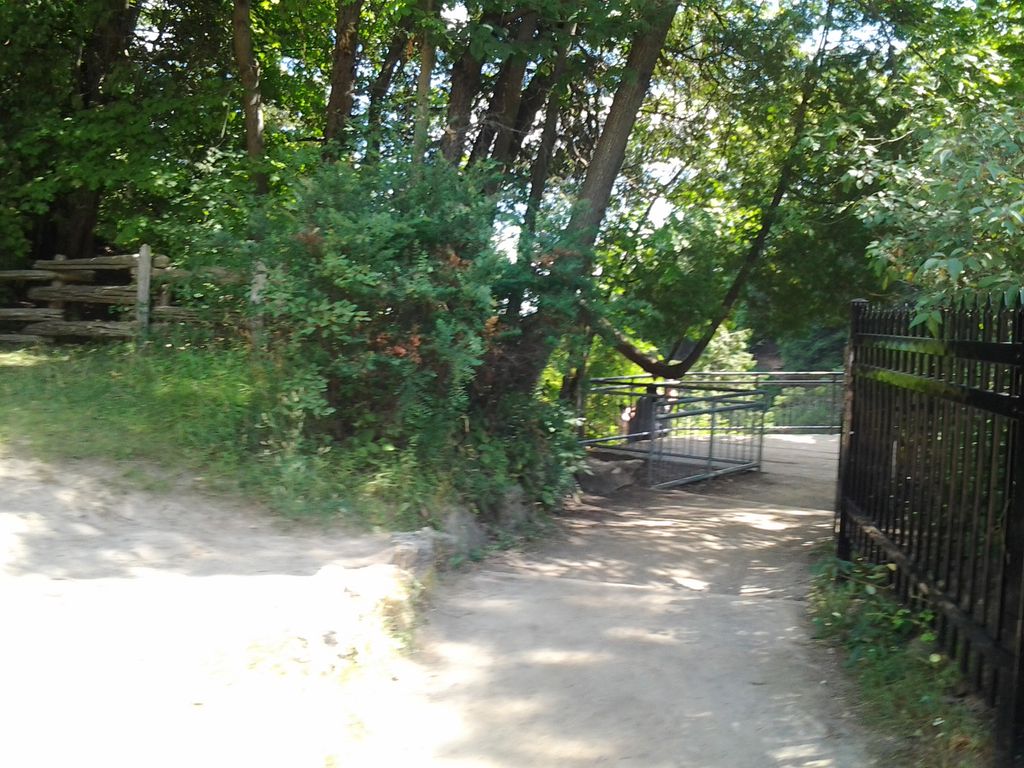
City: hamilton